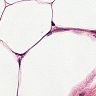
Metastatic tissue present: no